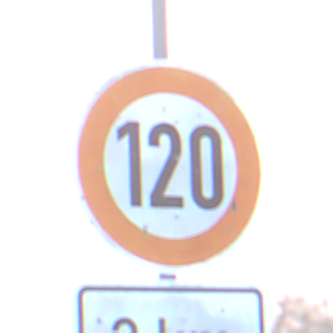
Verkehrszeichen: Geschwindigkeit120
Zusatzzeichen unten: Entfernungsangaben2
Umgebung: Outdoor, Nature
Tageszeit: SunriseSunset
Wetter: Clear
Licht: Natural
Jahreszeit: NotSpecified
Kontrast: LowContrast